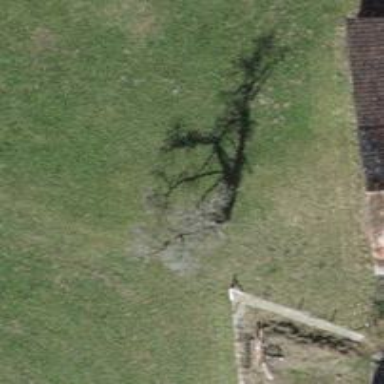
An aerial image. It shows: Urban tree adds touch of nature to the surroundings.